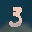
Label: 3